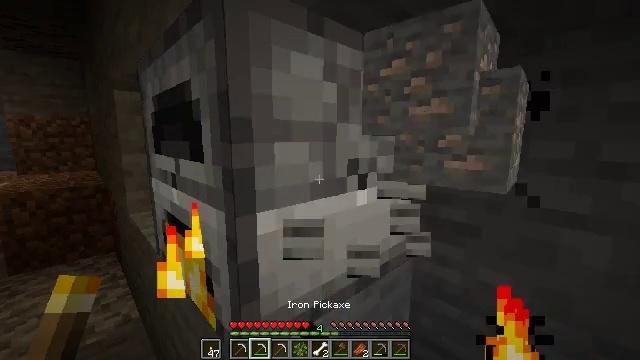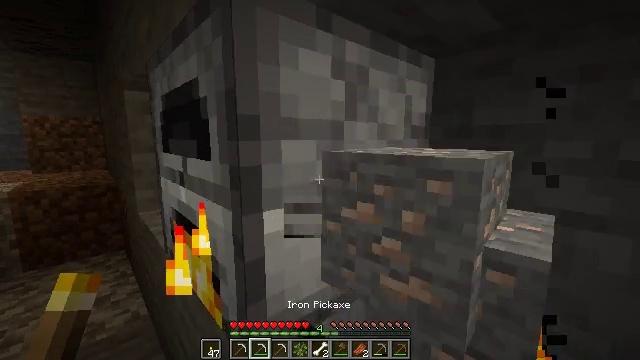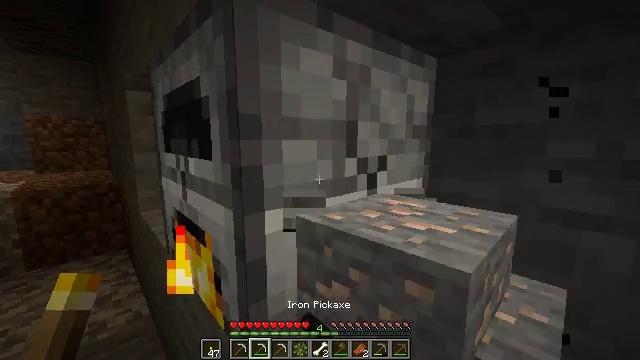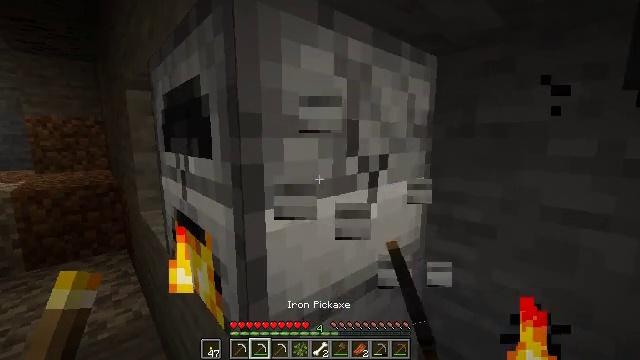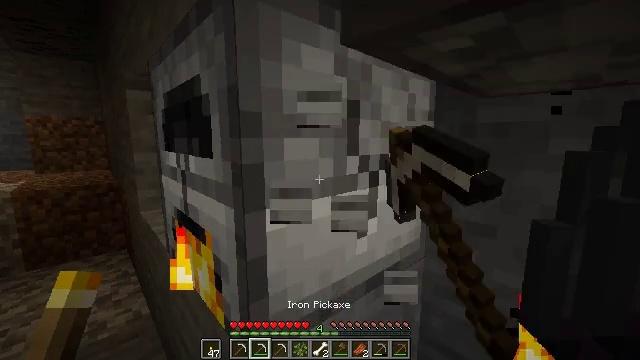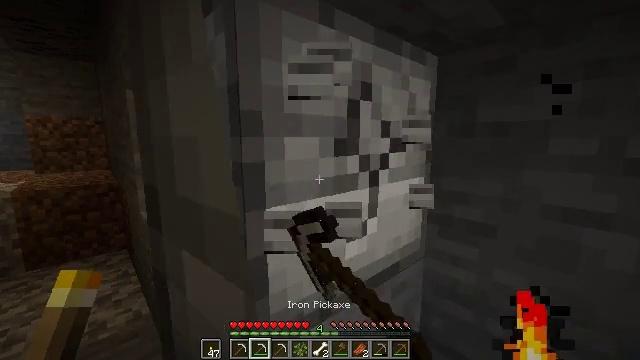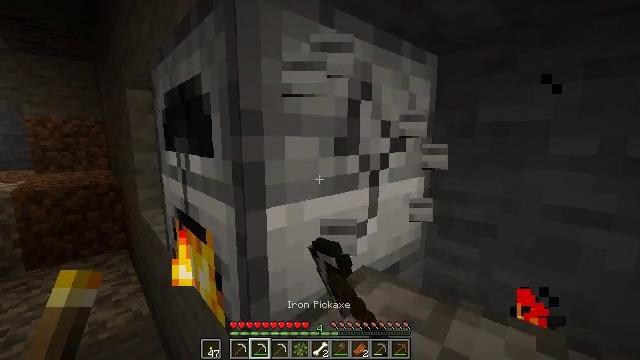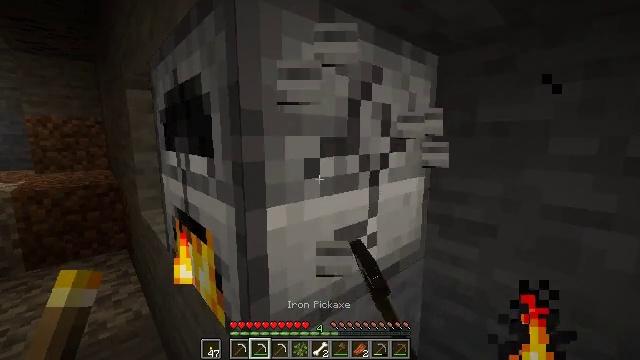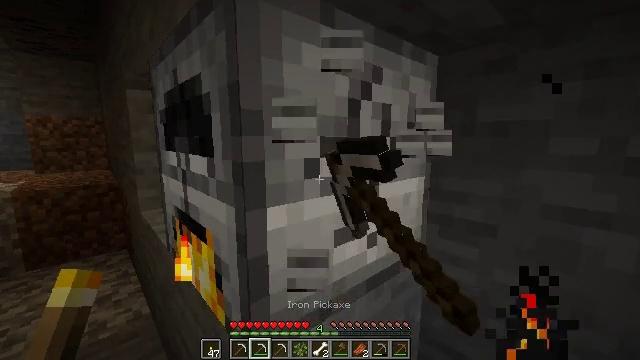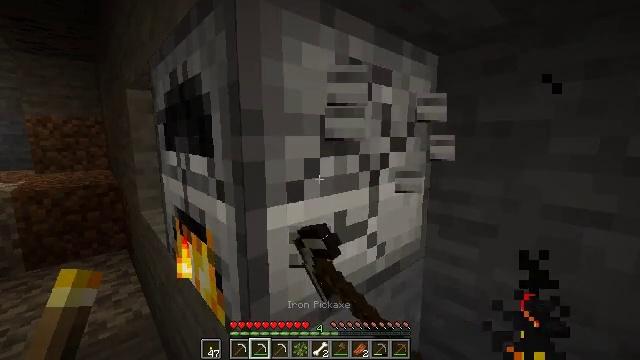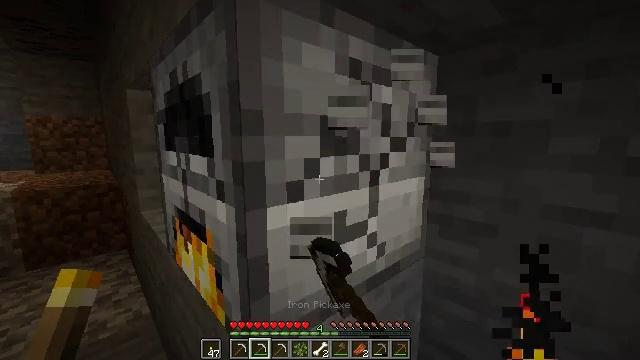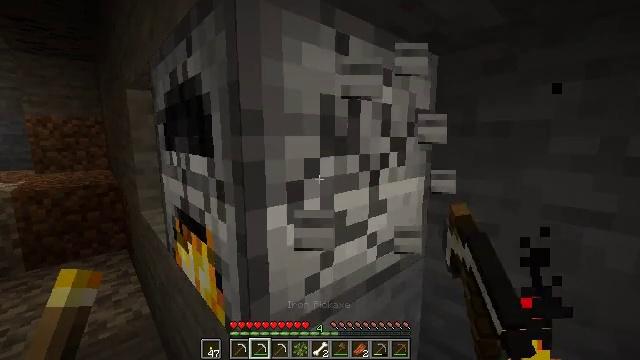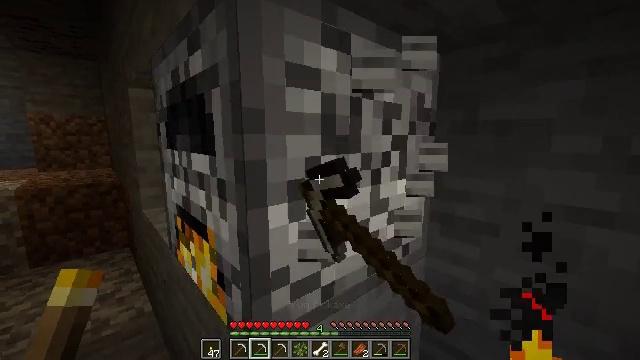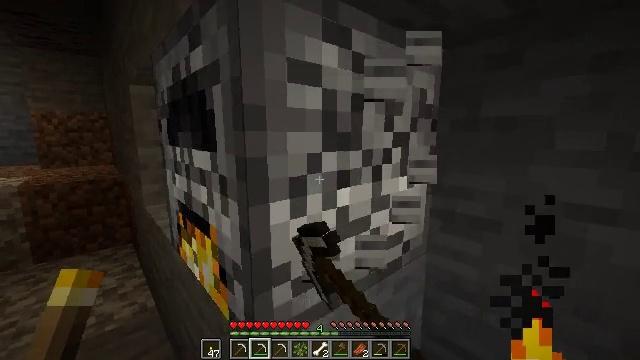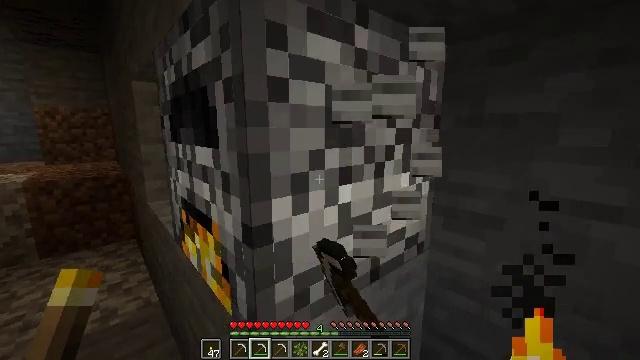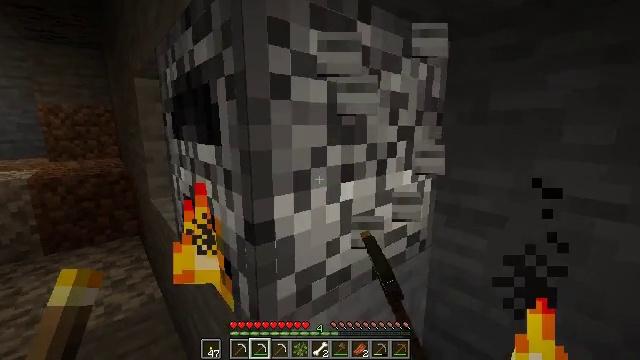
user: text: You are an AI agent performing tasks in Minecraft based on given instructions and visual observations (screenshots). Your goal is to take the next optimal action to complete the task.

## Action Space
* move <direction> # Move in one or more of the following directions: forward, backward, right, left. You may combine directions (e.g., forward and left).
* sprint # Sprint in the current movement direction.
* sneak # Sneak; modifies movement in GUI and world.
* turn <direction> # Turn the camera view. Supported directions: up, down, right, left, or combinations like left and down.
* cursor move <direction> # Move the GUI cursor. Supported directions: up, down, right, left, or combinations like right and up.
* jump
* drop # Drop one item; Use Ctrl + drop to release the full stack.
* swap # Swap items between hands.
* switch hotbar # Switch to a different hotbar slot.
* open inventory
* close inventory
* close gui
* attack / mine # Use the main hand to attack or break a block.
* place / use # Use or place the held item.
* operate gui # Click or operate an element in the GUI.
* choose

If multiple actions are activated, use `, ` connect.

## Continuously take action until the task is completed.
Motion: motion action
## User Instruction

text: Smash the furnace to retrieve it.
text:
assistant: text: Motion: turn left, attack / mine
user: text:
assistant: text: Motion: attack / mine
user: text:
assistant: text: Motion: attack / mine
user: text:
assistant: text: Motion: attack / mine
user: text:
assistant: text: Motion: attack / mine
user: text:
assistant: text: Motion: attack / mine
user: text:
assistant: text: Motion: attack / mine
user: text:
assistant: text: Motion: attack / mine
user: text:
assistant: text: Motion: attack / mine
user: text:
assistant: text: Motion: attack / mine
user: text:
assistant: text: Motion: attack / mine
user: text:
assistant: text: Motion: attack / mine
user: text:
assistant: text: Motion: attack / mine
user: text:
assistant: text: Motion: attack / mine
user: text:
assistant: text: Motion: attack / mine
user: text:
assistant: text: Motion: turn left, attack / mine
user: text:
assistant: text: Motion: turn left, attack / mine
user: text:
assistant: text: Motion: attack / mine
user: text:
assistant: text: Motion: attack / mine
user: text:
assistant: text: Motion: attack / mine
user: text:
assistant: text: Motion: attack / mine